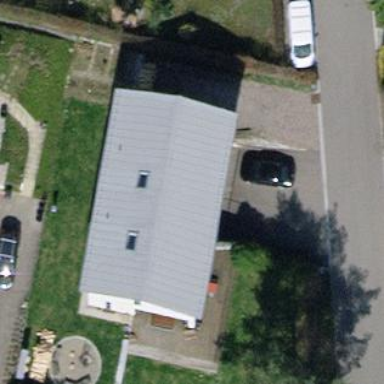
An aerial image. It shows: Detached building with gabled roof.